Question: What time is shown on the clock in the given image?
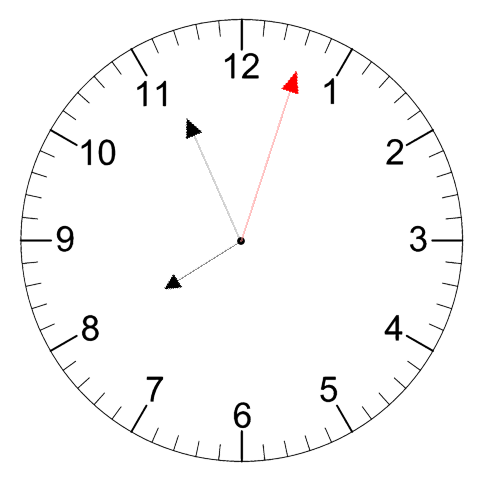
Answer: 07:56:03